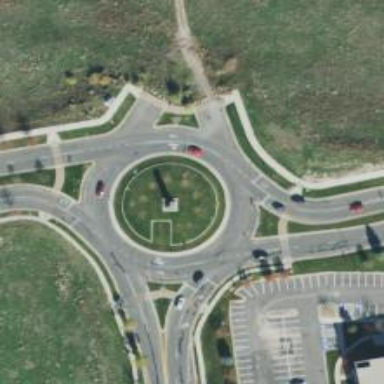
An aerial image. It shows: Tertiary road with asphalt surface leading to roundabout.